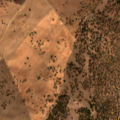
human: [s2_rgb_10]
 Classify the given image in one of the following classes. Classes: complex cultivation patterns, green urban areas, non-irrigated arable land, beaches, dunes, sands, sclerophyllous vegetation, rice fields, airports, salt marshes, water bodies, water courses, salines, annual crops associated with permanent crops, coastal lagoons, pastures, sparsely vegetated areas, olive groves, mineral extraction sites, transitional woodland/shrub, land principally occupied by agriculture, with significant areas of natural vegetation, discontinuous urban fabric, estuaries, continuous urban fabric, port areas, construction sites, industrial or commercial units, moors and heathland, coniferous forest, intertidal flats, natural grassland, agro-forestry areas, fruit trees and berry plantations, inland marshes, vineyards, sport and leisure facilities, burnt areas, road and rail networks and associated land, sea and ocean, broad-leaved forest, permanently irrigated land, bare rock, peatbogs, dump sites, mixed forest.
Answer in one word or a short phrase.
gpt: non-irrigated arable land, pastures, agro-forestry areas, water bodies